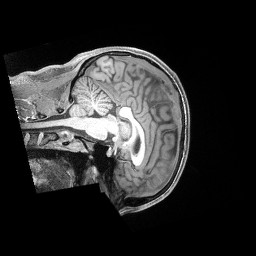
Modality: T1w
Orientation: sagittal
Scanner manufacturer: siemens
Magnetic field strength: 3 T
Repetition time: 2.4 s
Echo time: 0.00222 s